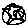
Label: star